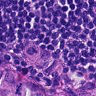
Metastatic tissue present: yes